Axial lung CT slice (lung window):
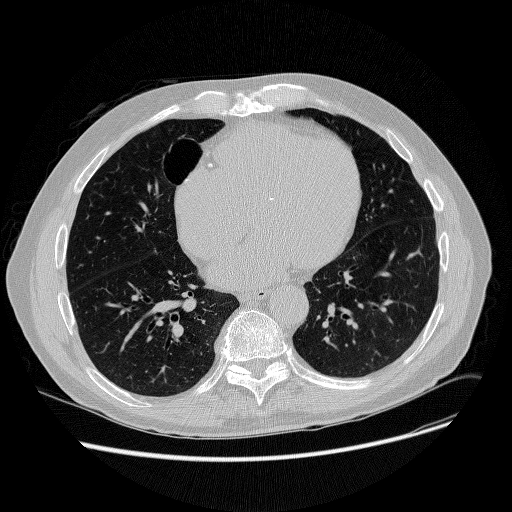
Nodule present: no